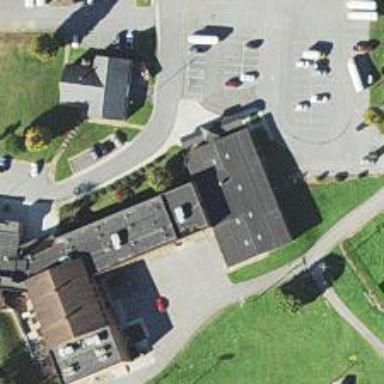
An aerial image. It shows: School.